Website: macys
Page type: customer-info-address
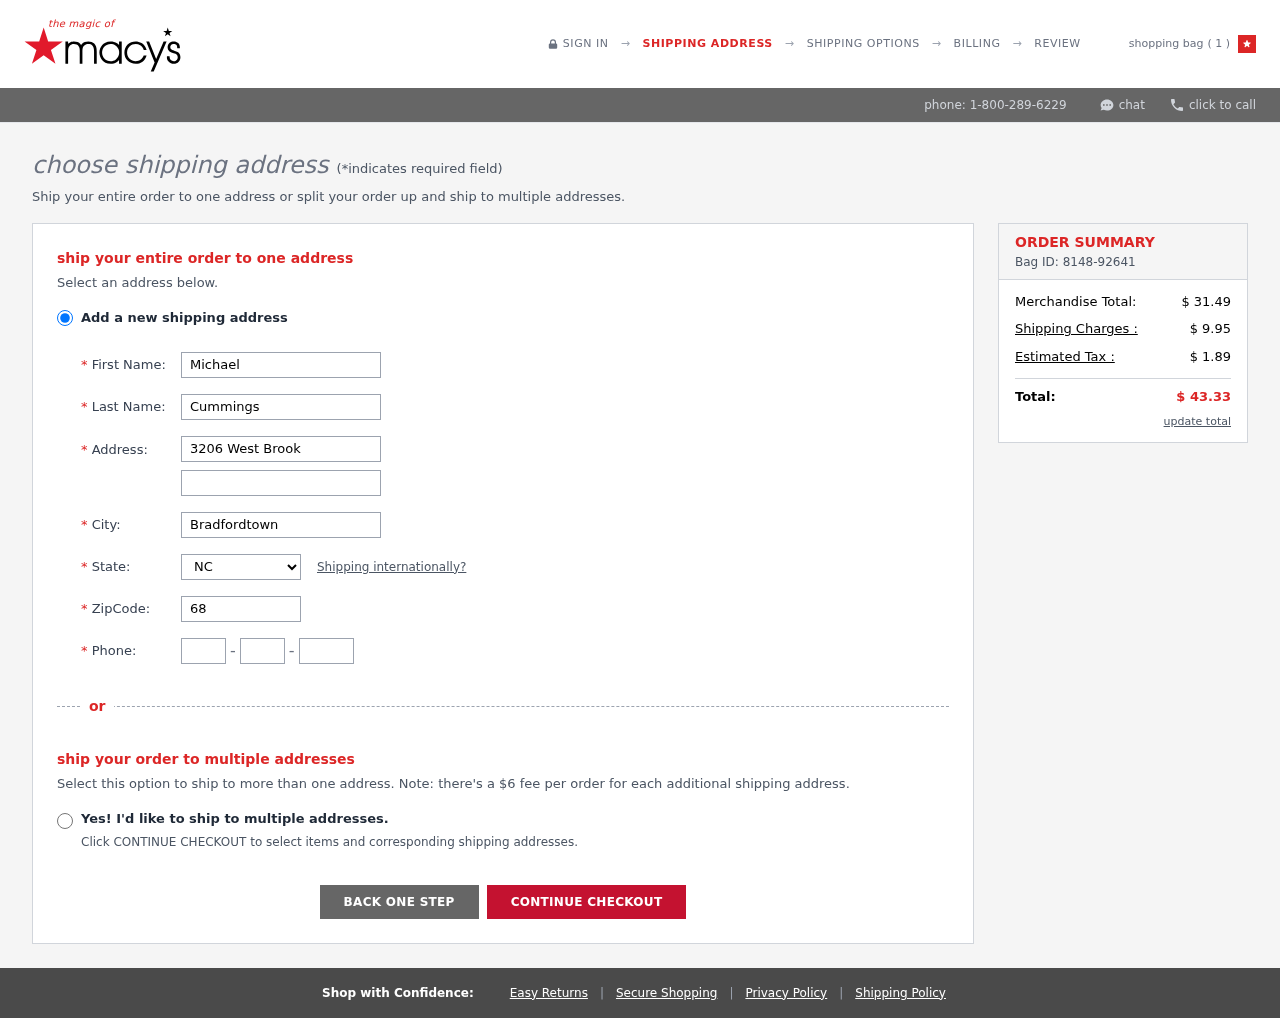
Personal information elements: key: PII_CITY
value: Bradfordtown
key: PII_FIRSTNAME
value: Michael
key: PII_LASTNAME
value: Cummings
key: PII_PHONE_AREA
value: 596
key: PII_PHONE_PREFIX
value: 911
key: PII_PHONE_SUFFIX
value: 9583
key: PII_POSTCODE
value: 68627
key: PII_STATE_ABBR
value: NC
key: PII_STREET
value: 3206 West Brook
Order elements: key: ORDER_NUM_ITEMS
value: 1
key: ORDER_ID
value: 8148-92641
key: ORDER_SUBTOTAL
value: $ 31.49
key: ORDER_SHIPPING_COST
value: $ 9.95
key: ORDER_TAX
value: $ 1.89
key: ORDER_TOTAL
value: $ 43.33